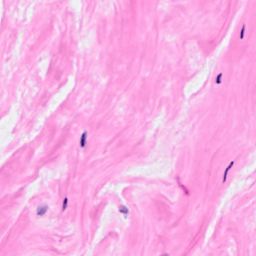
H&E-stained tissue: Breast